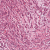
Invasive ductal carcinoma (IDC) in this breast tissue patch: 1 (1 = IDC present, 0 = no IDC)